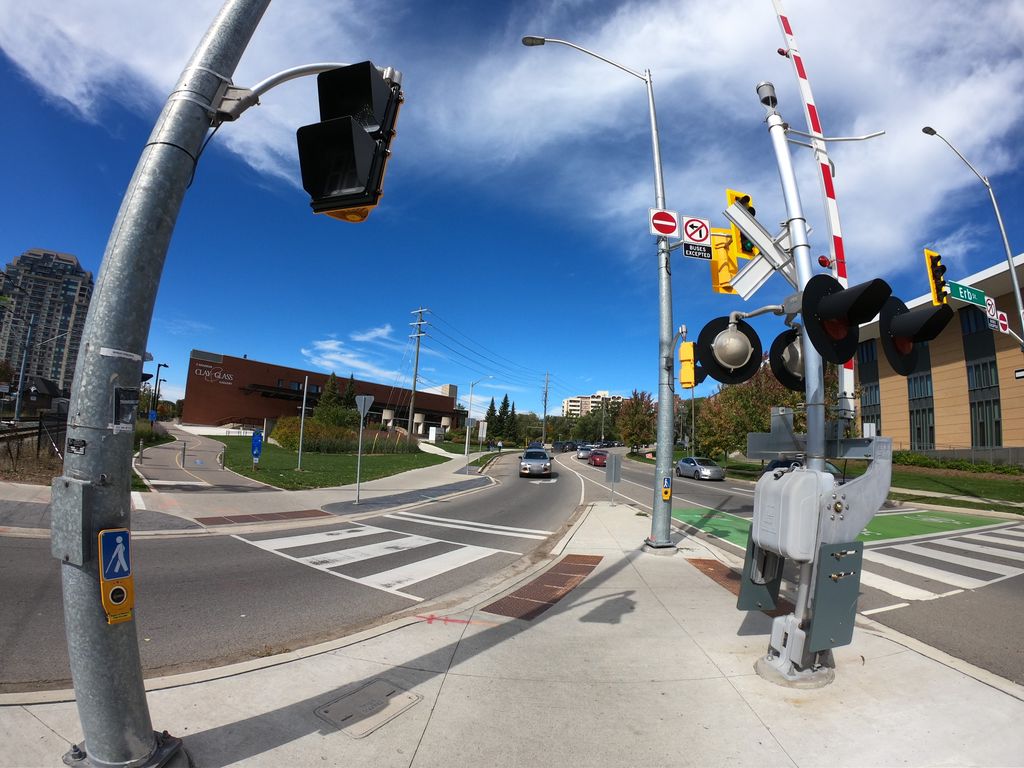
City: kitchener-waterloo